Question: I want create an dynamic HTML page were the class name is defined by the php program
'''
<?php
error_reporting(E_ALL);
ini_set("display_errors", 1);
?>
<!DOCTYPE html>
<html>
<head>
<script type="text/javascript">
function hideTd(){
var elements = document.getElementsByClassName("ca");
for(var i = 0, length = elements.length; i < length; i++) {
elements[i].style.display = 'none';
}
}
</script>
</head>
<body onload="hideTd()">
<select name="retailerselect" id="retailerselect" onchange="retailerSelect()" width: 66px;>
<option selected="selected" size="10" >--SELECT--</option>
<option class="ca">hi</option>
<option class="ca">this</option>
<?php $connect = " yes-ad";?>
<option class="<?php echo $connect;?>"> <?php echo $connect;?> </option>
</select>
</body>
</html>
'''
I the HTML script i would have hide the value of option tag in the class "ca"
'''
$connect:"yes-ad"
'''
'''
class="ad" value in the option ="yes-ad"
'''
Sorry if my script is wrong i am a newbie in HTML or is there any other way to do this
Simplified the script

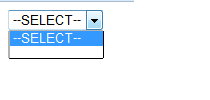
Answer: '''
<?php
error_reporting(E_ALL);
ini_set("display_errors", 1);
?>
<!DOCTYPE html>
<html>
<head>
<script type="text/javascript">
function hideTd(){
var elements = document.getElementsByClassName("ca");
for(var i = 0, length = elements.length; i < length; i++) {
elements[i].style.display = 'none';
}
}
</script>
</head>
<body onload="hideTd()">
<select name="retailerselect" id="retailerselect" onchange="retailerSelect()" width: 66px;>
<option selected="selected" size="10" >--SELECT--</option>
<option class="ca">hi</option>
<option class="ca">this</option>
<?php $connect = " yes-ad";?>
<option class="<?php echo $connect;?>"> <?php echo $connect;?> </option>
</select>
</body>
</html>
'''